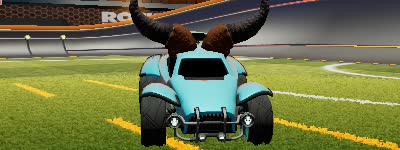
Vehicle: octane